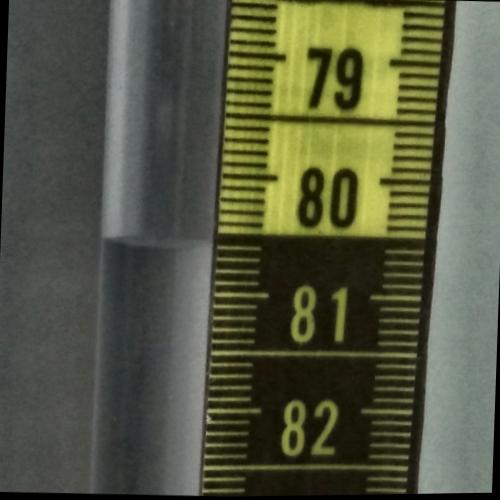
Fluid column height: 80.6 cm